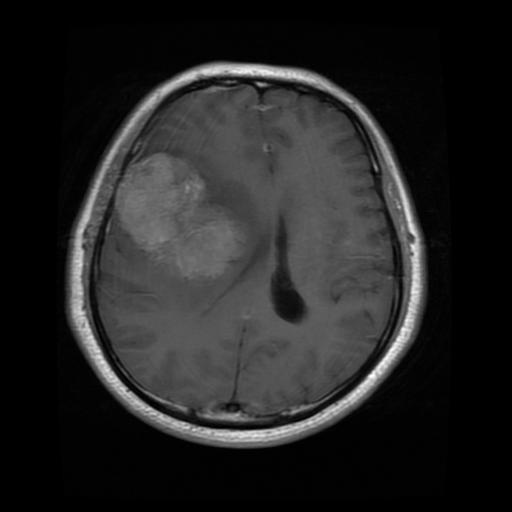
Label: meningioma